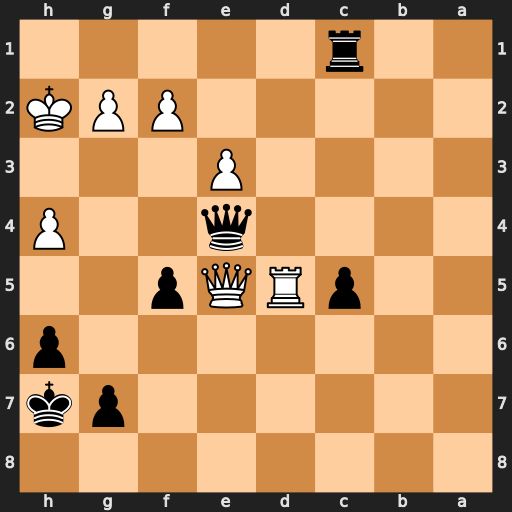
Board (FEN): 8/6pk/7p/2pRQp2/4q2P/4P3/5PPK/2r5
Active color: b
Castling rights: -
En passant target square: -
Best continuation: Qxh4#